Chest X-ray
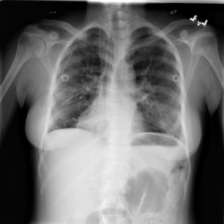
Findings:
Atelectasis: negative
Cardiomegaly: negative
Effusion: negative
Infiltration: positive
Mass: negative
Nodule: negative
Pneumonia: negative
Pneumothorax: negative
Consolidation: negative
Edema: negative
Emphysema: negative
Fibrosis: negative
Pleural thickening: negative
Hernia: negative